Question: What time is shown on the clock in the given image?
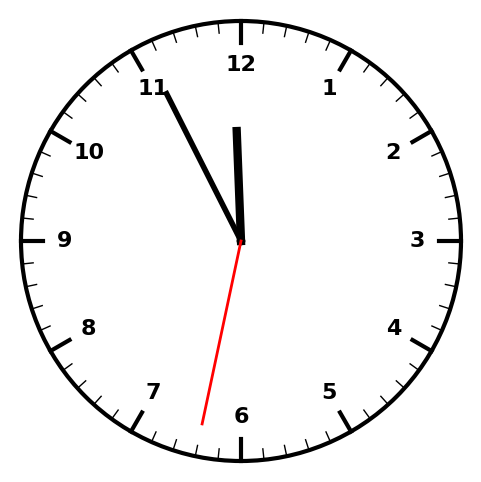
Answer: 11:55:32